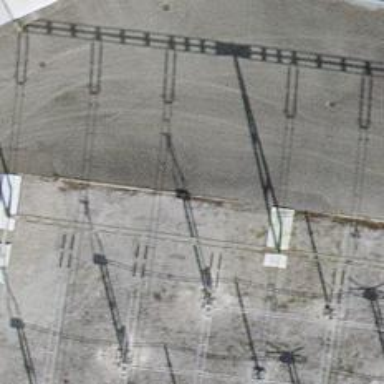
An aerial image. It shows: Insulator used in power equipment.